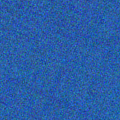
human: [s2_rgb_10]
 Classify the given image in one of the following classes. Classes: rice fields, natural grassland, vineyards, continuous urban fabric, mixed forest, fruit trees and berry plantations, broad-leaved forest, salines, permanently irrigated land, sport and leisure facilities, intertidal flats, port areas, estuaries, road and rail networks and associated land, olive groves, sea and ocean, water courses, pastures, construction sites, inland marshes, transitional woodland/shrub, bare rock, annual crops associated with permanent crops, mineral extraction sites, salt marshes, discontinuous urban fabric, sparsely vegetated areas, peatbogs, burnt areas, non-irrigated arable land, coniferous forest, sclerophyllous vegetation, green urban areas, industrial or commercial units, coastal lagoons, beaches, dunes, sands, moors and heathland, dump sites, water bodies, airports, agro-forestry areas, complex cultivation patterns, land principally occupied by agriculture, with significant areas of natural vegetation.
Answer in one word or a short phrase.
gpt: sea and ocean